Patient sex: M
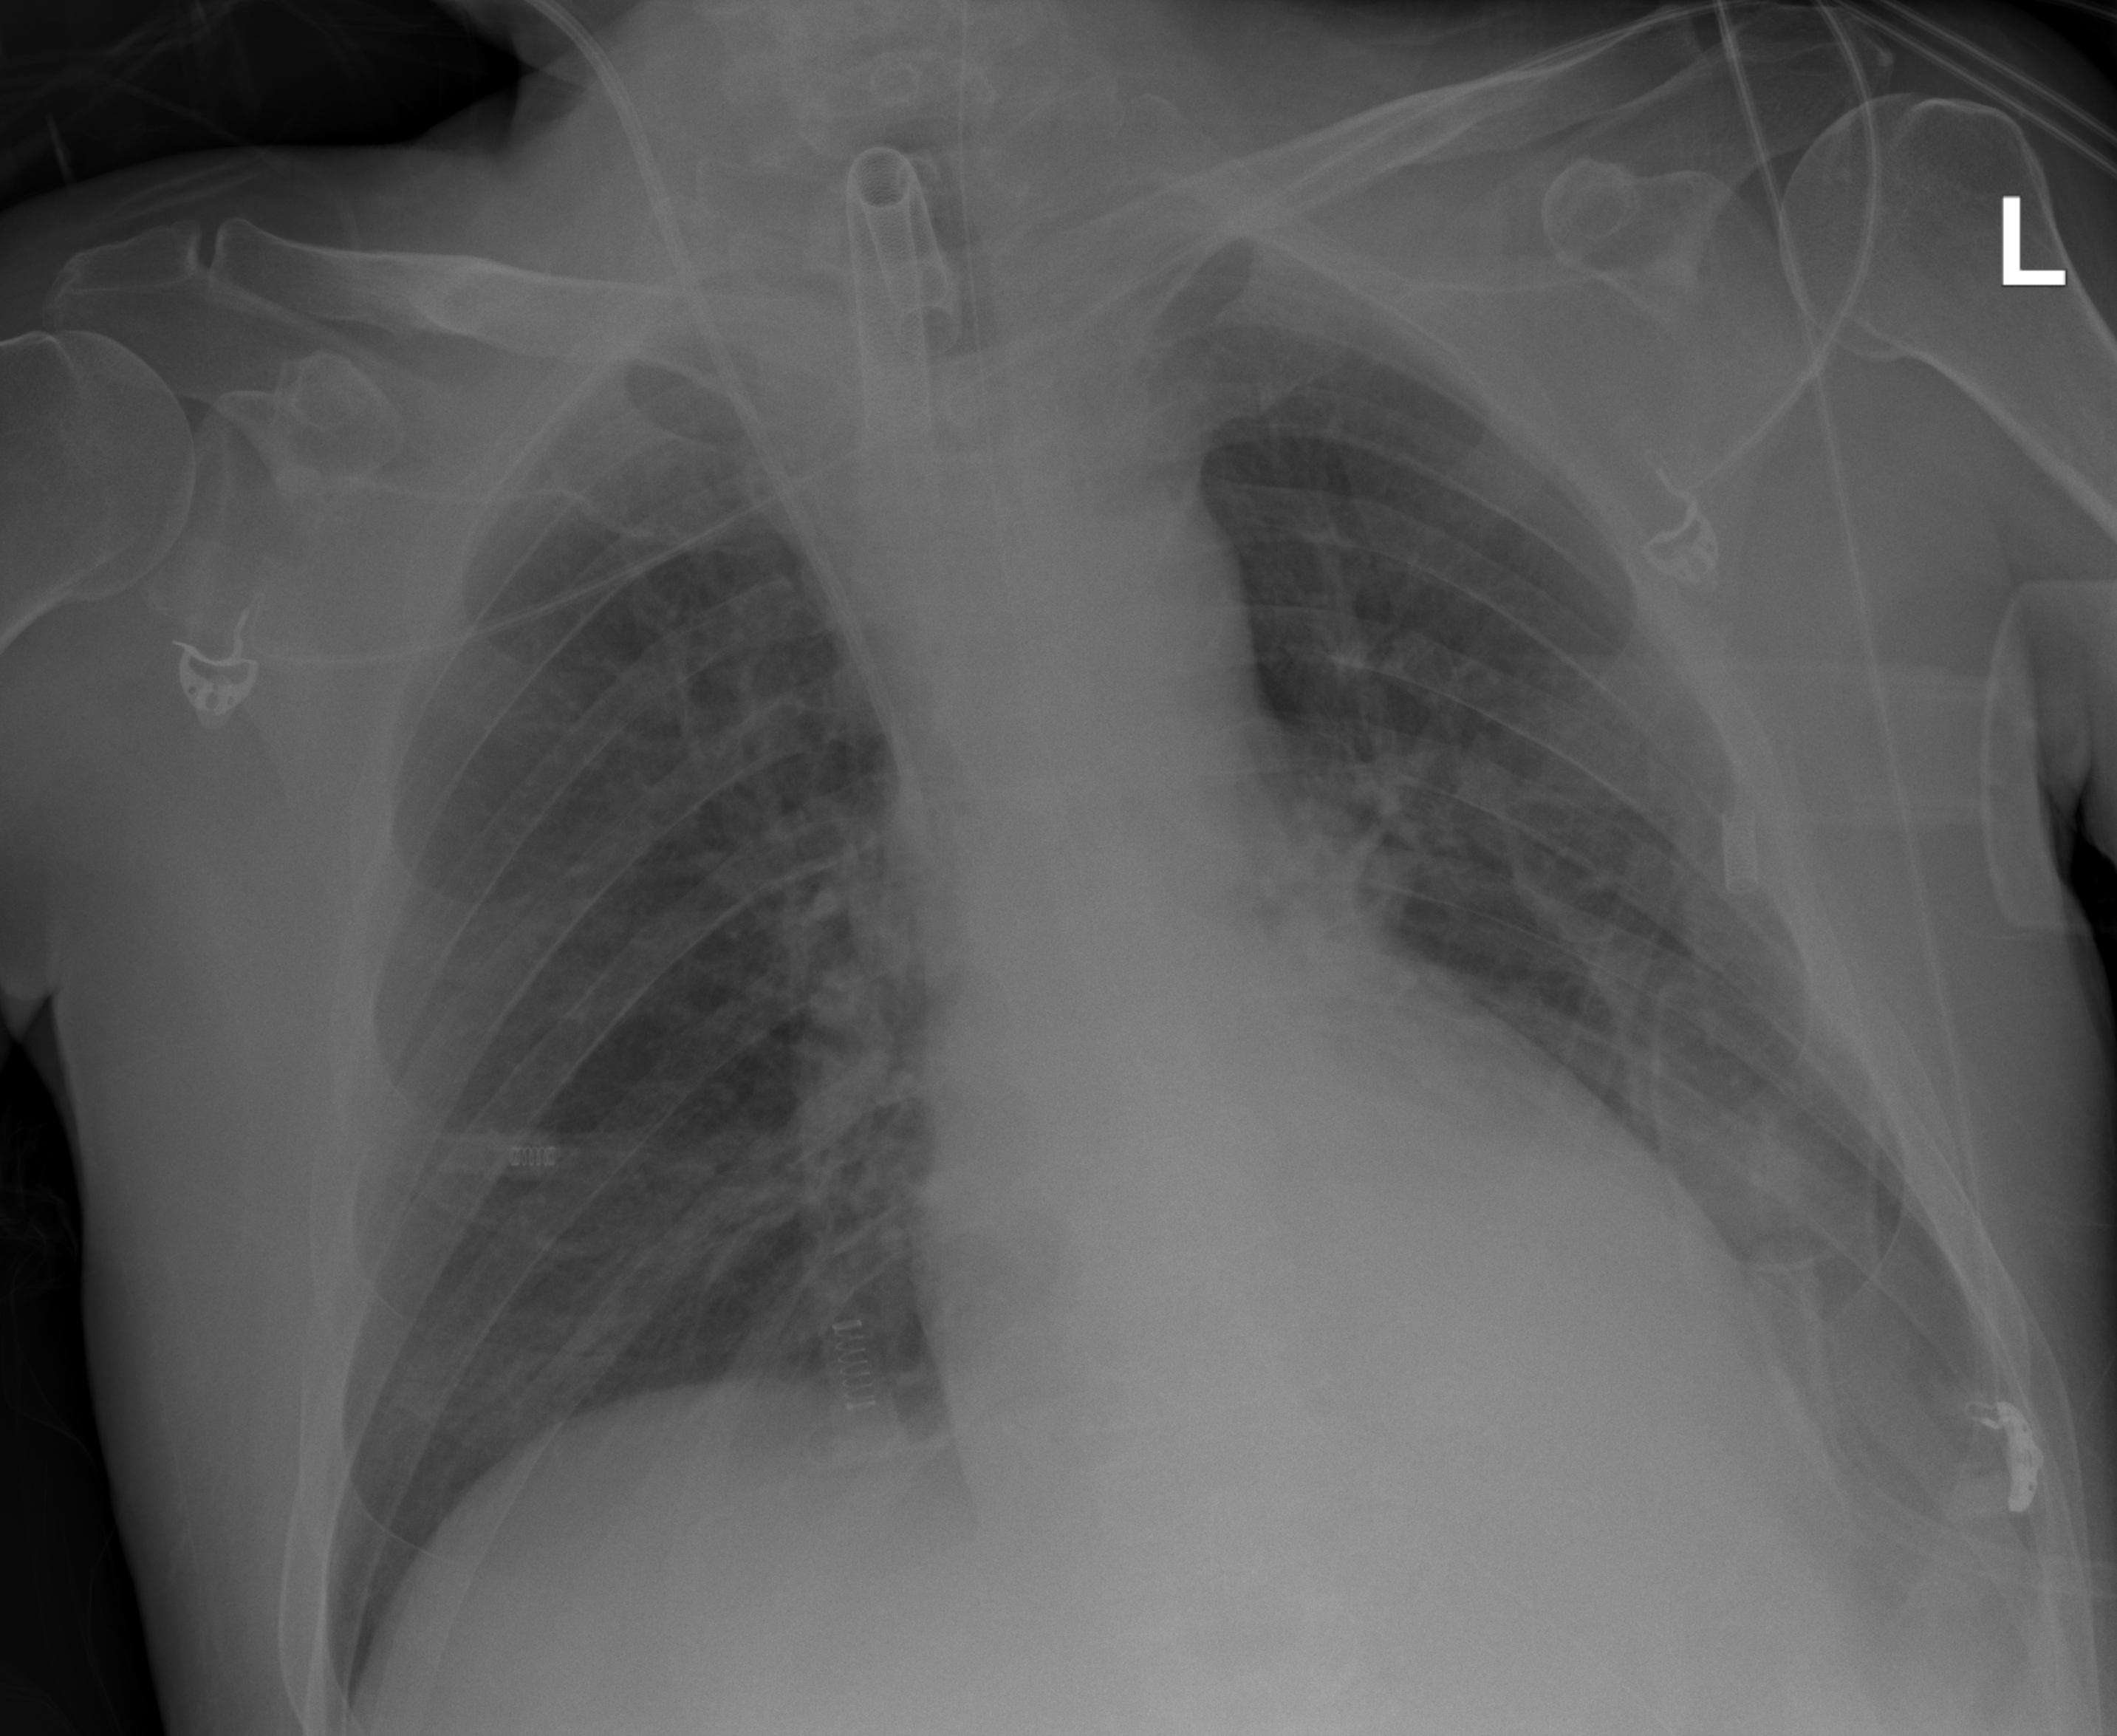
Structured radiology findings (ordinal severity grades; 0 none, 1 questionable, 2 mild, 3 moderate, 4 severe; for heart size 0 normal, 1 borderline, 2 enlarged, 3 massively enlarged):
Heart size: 2
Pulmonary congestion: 2
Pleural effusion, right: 0
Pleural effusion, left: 2
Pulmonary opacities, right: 1
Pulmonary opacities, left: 1
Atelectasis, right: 2
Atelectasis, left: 2